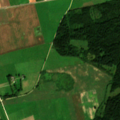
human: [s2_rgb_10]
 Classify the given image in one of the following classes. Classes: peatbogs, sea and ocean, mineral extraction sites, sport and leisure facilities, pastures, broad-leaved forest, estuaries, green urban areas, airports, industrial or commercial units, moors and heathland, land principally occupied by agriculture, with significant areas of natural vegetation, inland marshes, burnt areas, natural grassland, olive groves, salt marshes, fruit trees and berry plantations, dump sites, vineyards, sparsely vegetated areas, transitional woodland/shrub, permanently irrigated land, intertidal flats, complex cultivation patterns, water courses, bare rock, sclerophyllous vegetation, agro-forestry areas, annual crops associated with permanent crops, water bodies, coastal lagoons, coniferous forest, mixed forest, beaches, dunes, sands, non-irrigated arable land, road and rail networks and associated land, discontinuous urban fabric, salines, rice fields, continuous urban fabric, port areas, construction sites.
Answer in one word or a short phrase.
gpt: non-irrigated arable land, complex cultivation patterns, coniferous forest, mixed forest